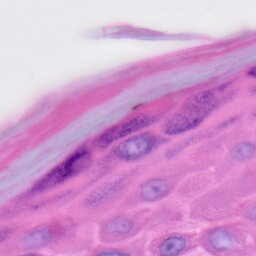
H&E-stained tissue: Skin